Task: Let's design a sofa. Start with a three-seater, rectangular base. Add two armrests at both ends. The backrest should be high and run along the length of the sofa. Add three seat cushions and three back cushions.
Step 402:
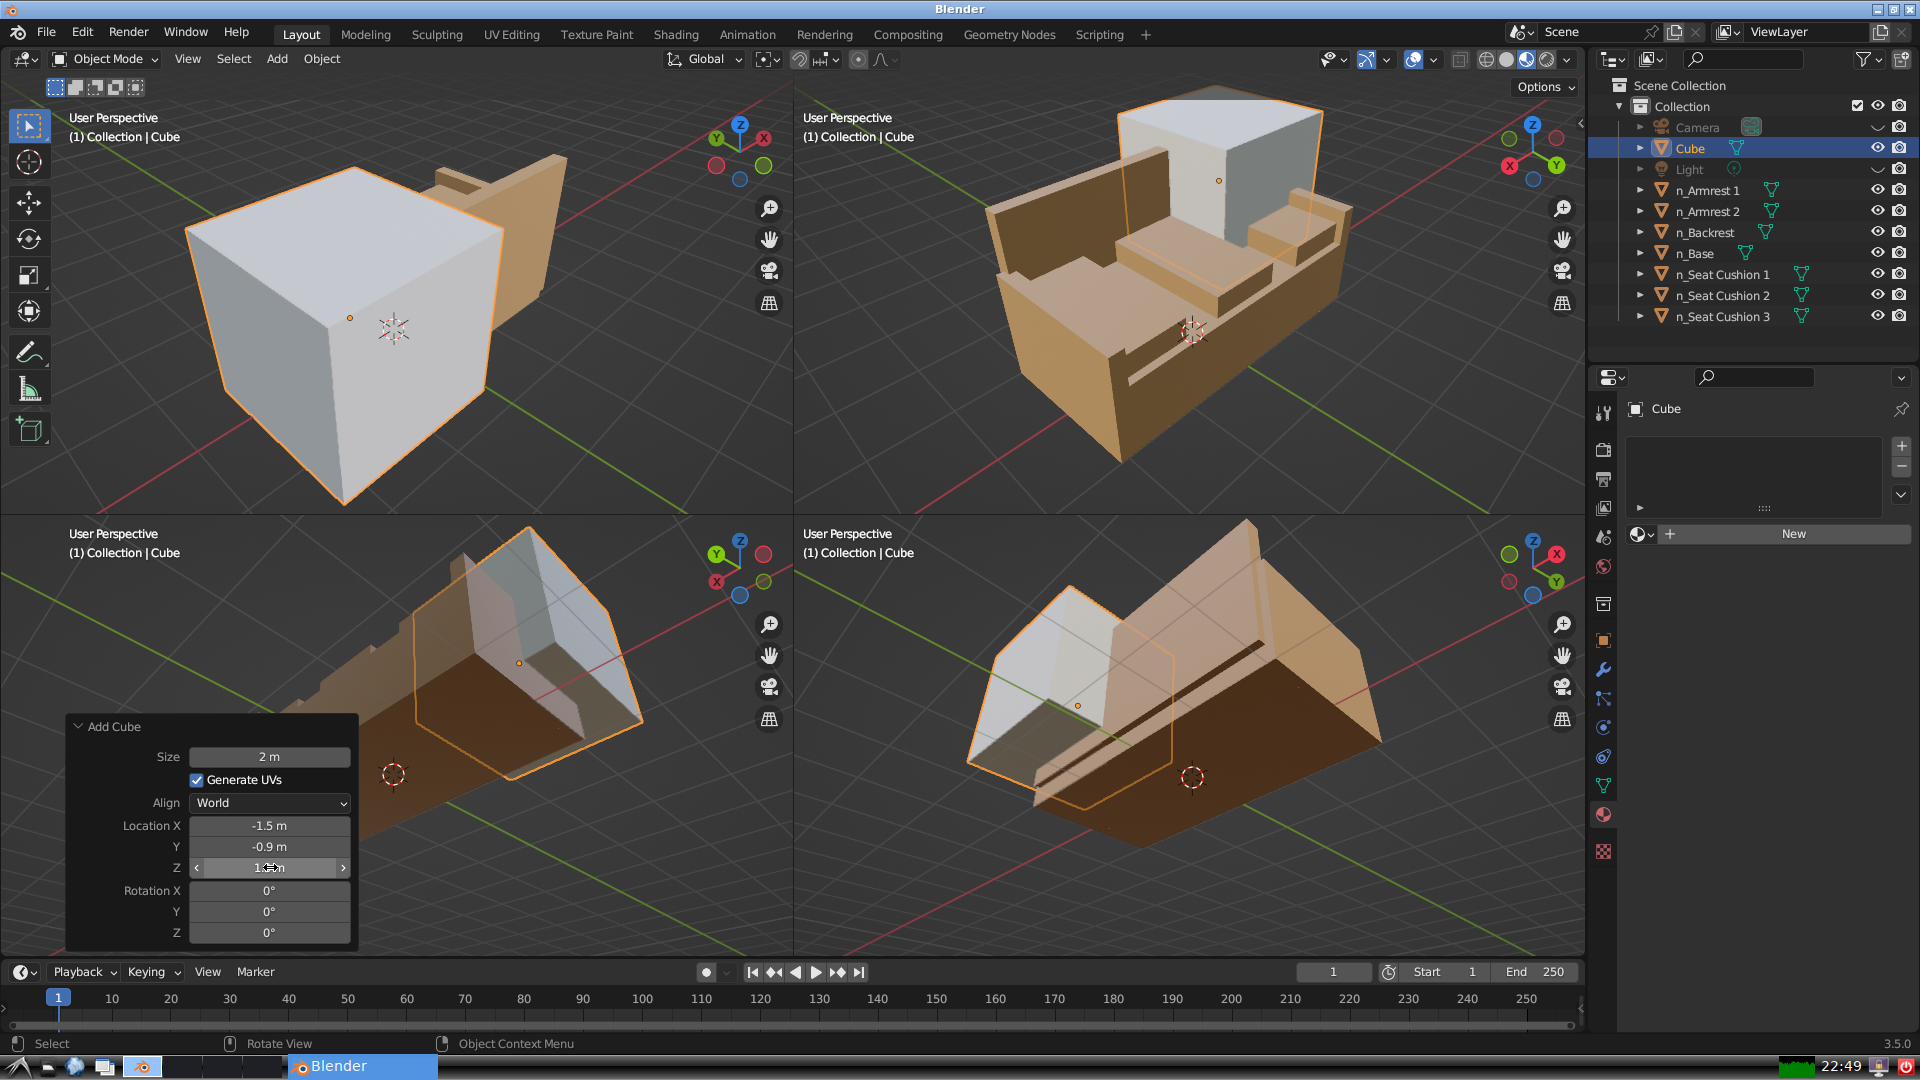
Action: {"mouse_move": [960, 540]}